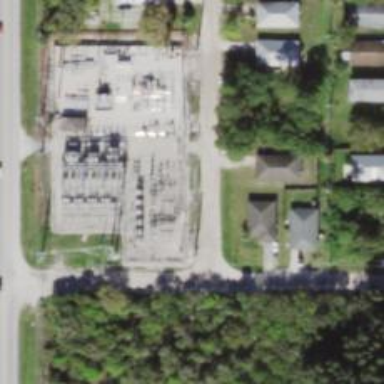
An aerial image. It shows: Outdoor distribution power substation.